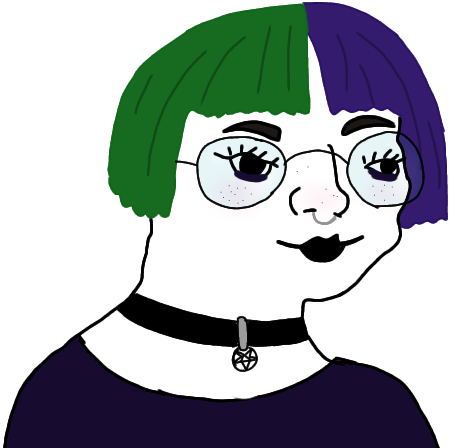
Label: 5_Arthoe